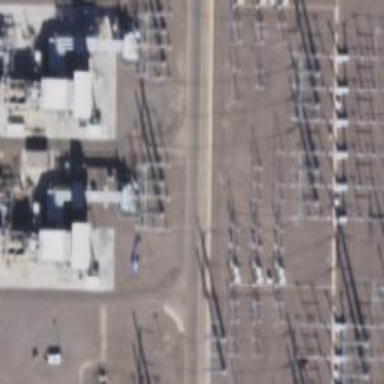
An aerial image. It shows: Gas-powered generator.